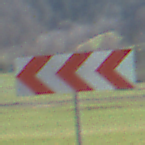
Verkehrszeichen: RichtungstafelnInKurvenGrossRechts
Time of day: MorningAfternoon
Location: Outdoor (Nature)
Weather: PartlyCloudy
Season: NotSpecified
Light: Natural